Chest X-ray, PA view. Patient: 71 years old, sex M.
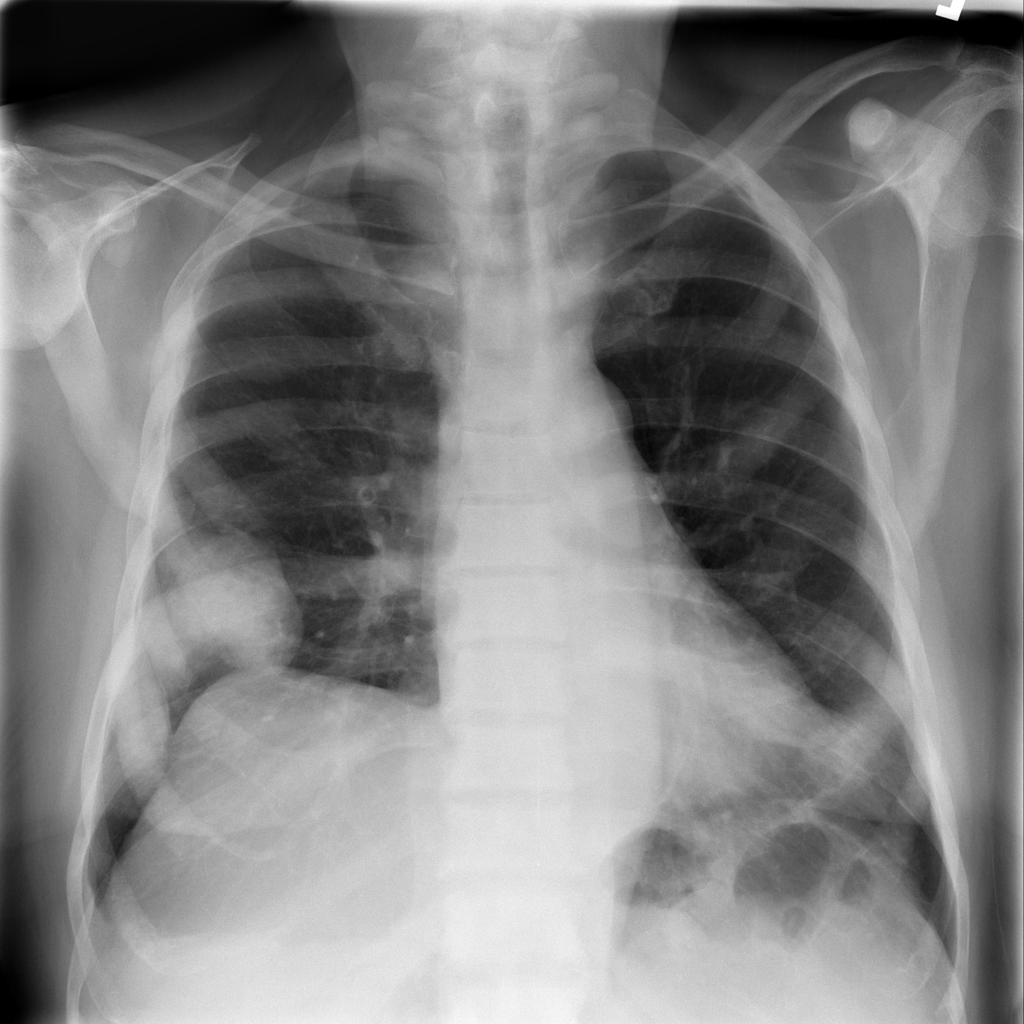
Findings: No Finding